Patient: sex M, age 46
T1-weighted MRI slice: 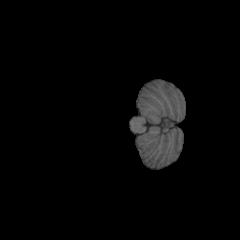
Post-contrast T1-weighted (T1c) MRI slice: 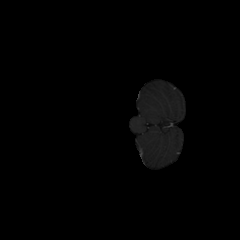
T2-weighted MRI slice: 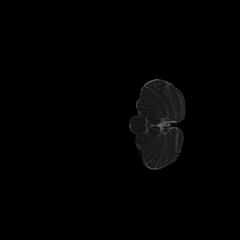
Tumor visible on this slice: no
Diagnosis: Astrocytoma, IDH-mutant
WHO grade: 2